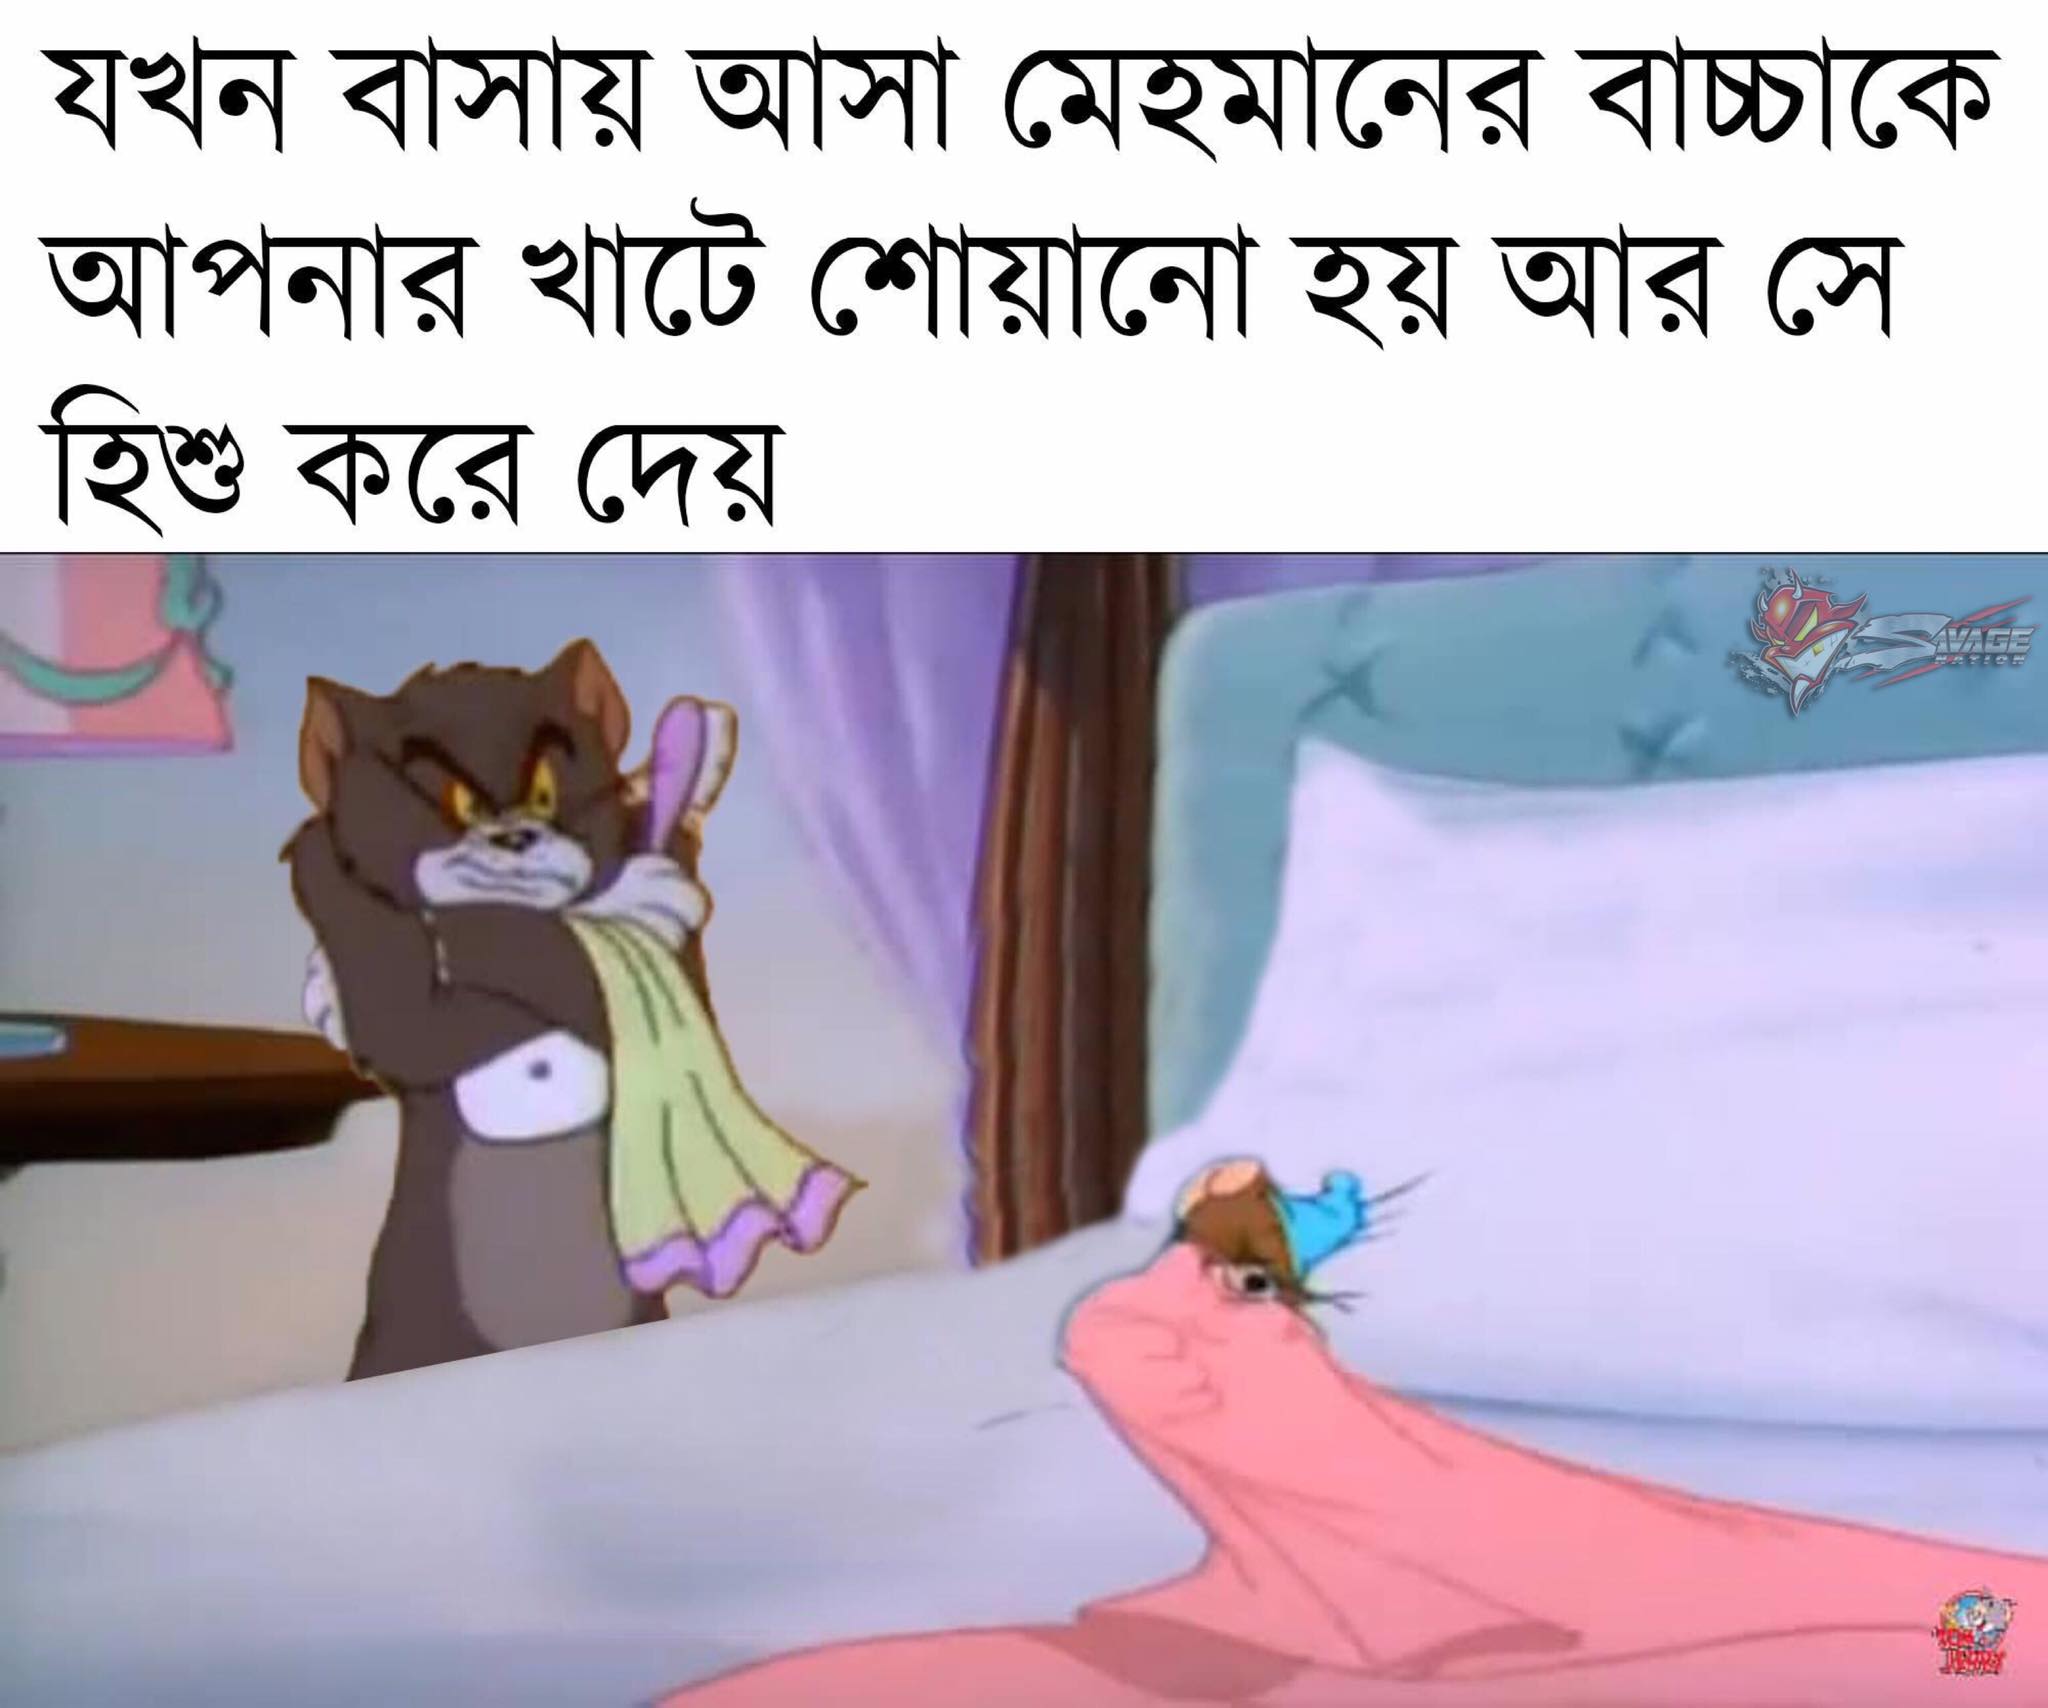
Caption: যখন বাসায় আসা মেহমানের বাচ্চাকে আপনার খাটে শোয়ানো হয় আর সে হিশু করে দেয়
Label: non-hate